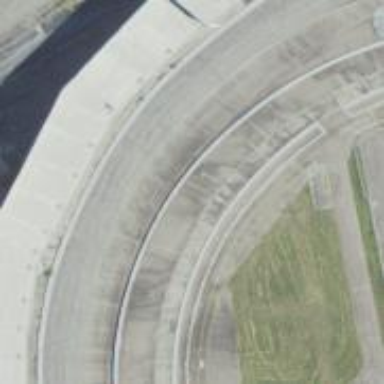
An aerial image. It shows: Motor sport raceway.